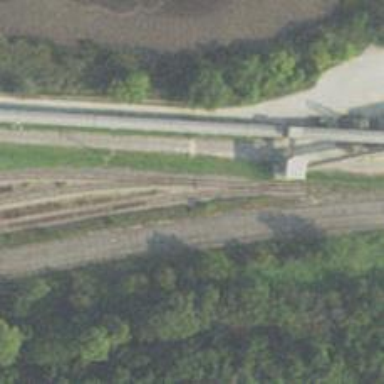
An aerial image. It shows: Railway yard used for servicing trains.